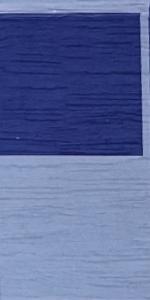
Label: Empty